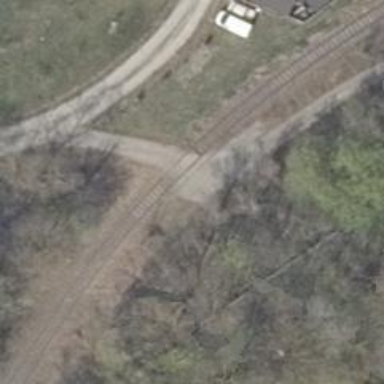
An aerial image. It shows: Level crossing along the railway.